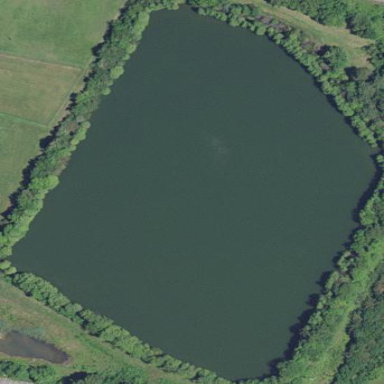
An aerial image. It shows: Pond with natural water.